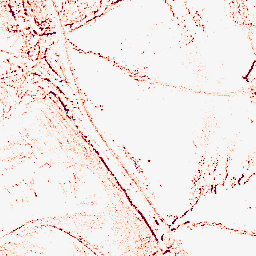
Category: morphological
Decomposition family: morphological_square
Decomposition parameters: operation: opening
size: 3
Upsampling method: bicubic
Upsampling parameters: scale: 8
Upsampling scale: 8